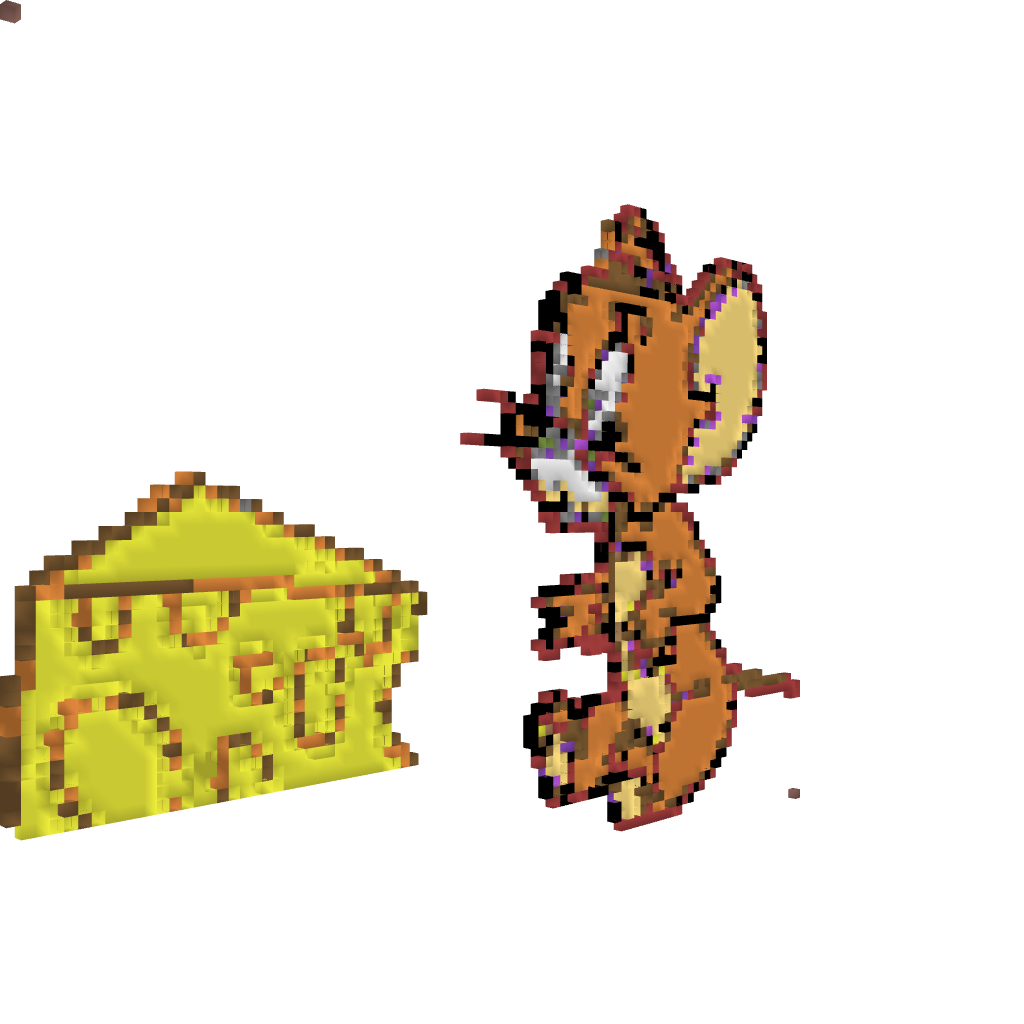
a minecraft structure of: Jerry pixel art high quality